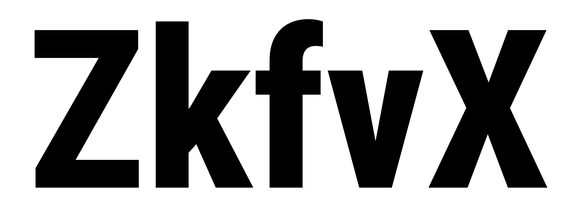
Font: Roboto_Condensed_ExtraBold